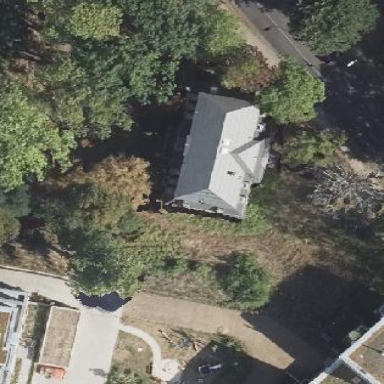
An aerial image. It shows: Historic villa with quadruple saltbox roof shape.